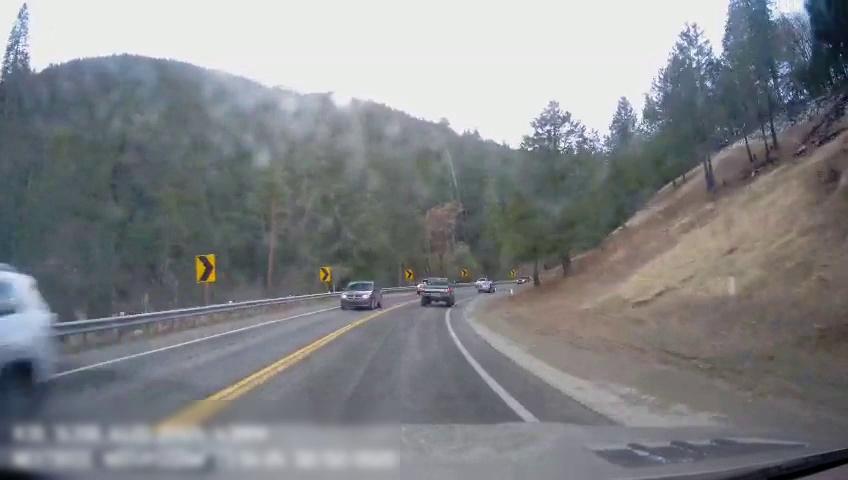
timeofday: Day
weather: Sunny
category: Drivable Space
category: Vehicles | Truck
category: Vehicles | Car
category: Vehicles | Truck
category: Vehicles | SUV
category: Vehicles | Car
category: Lanes | Current Lane
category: Lanes | Current Lane
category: Lanes | Alternate Lane
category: Traffic | Signs
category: Traffic | Signs
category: Traffic | Signs